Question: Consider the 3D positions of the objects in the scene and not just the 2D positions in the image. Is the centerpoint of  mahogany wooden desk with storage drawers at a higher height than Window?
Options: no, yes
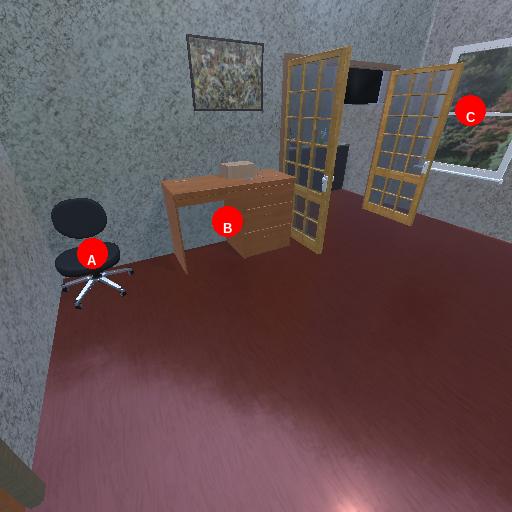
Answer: no